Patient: sex M, age 57
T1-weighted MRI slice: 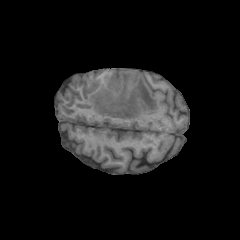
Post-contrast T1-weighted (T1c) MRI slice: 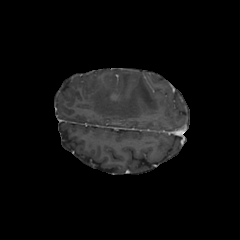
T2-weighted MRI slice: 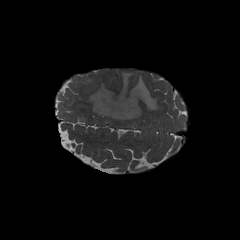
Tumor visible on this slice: yes
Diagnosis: Glioblastoma, IDH-wildtype
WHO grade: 4